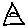
Label: triangle